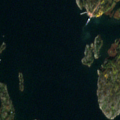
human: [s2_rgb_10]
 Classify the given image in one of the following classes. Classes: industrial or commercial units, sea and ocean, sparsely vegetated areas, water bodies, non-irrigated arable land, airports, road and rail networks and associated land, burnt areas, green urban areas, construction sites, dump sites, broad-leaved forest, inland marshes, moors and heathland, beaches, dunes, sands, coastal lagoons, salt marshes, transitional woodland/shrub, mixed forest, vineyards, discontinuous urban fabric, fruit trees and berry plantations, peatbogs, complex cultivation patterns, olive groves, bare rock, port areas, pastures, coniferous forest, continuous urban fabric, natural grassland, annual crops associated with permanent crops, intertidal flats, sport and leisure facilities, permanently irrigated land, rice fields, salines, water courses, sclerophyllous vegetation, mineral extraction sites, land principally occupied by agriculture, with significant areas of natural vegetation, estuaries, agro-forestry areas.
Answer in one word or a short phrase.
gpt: broad-leaved forest, mixed forest, bare rock, sea and ocean